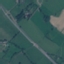
Land use / land cover class: Highway